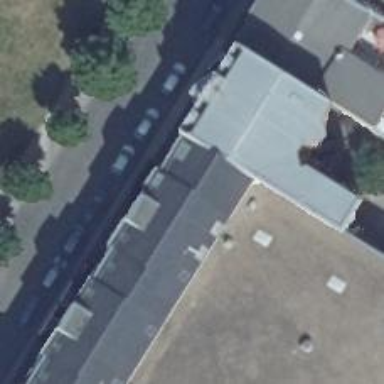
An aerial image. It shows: Building with ridged roof.